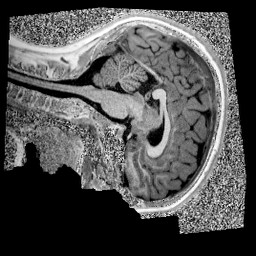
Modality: UNIT1
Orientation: sagittal
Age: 13
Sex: male
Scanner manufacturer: siemens
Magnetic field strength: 3 T
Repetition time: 4 s
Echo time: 0.00299 s